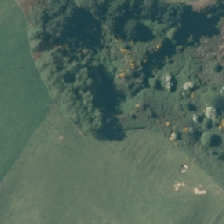
Land cover: broadleaved_indigenous_hardwood